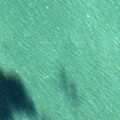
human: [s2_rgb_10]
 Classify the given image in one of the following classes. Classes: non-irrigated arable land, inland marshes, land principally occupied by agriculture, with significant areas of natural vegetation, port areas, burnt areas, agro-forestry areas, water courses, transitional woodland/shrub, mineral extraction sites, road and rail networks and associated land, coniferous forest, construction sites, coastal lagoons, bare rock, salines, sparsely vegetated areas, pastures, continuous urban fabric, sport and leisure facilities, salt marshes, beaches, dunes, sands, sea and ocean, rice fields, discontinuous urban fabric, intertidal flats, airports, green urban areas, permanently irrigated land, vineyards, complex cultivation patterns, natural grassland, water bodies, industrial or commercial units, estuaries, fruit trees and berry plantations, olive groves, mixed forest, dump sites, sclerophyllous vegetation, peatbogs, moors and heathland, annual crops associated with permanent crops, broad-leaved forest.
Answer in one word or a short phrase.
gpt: sea and ocean